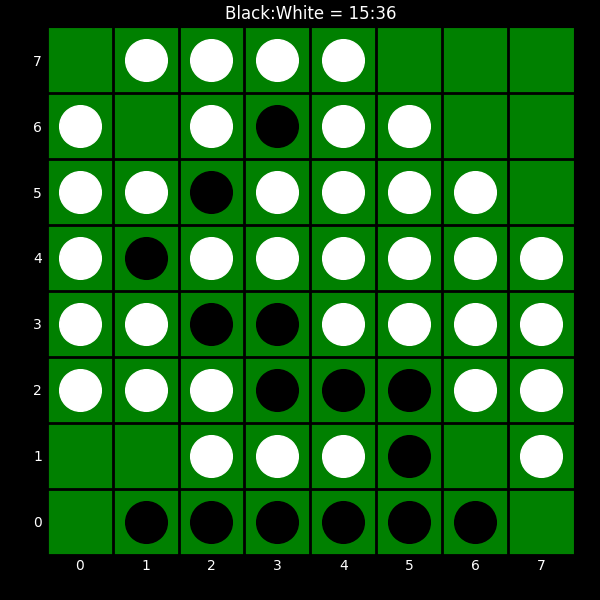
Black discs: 15
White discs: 36